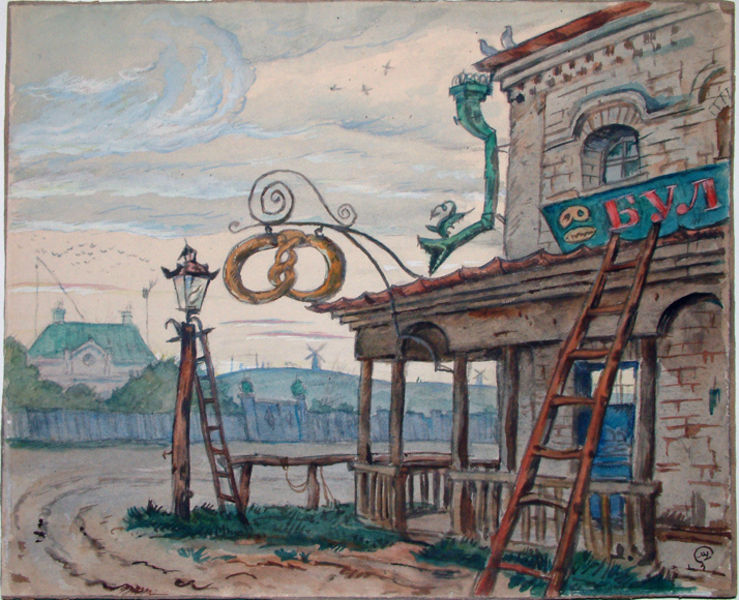
Titel: Bakery, Bakery
Künstler: Mstislav Dobuzhinskii (Doboujinsky)
Standort: Amherst (Massachusetts, USA)
Institution: Mead Art Museum, Amherst College
Schlagwörter: blue, lamp, red, green, brown, railing, cloud, clouds, sky, building, house, landscape, german, village, grass, light, bushes, dusk, porch, road, paper, cartoon, illustration, birds, ladder, fence, town, dirt, factory, windmill, bar, russian, sign, inn, restaurant, tavern, cyrillic, pretzel, goache, prink